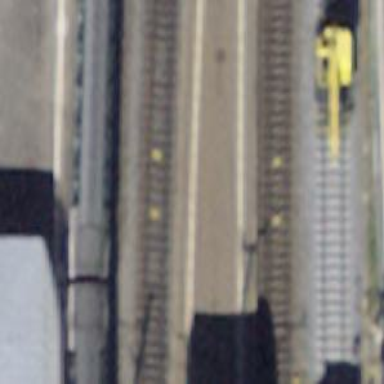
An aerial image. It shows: Platform edge at railway station.